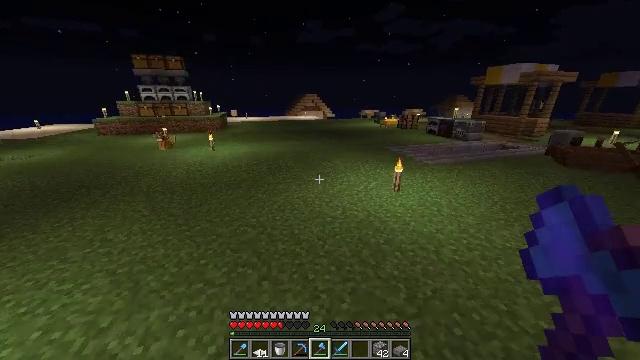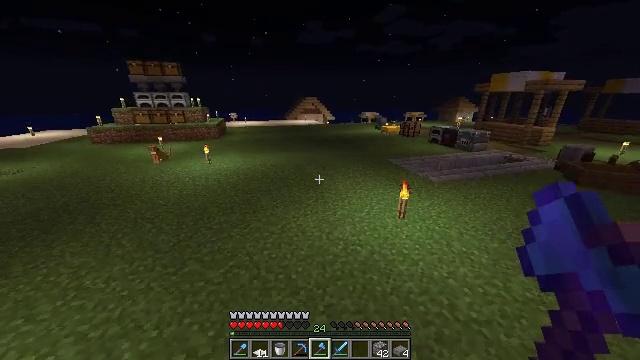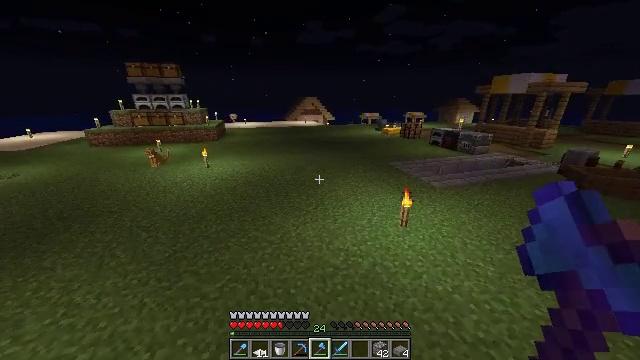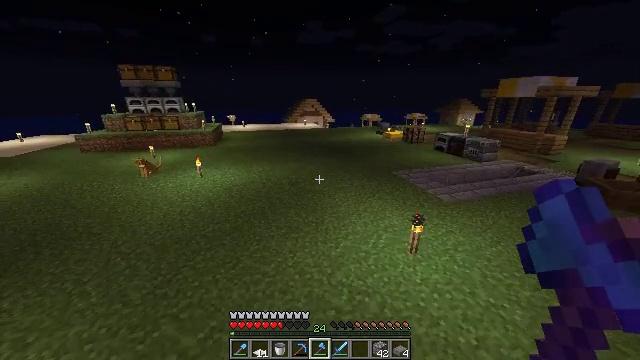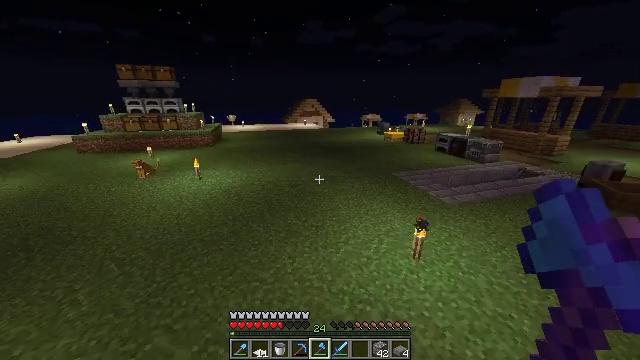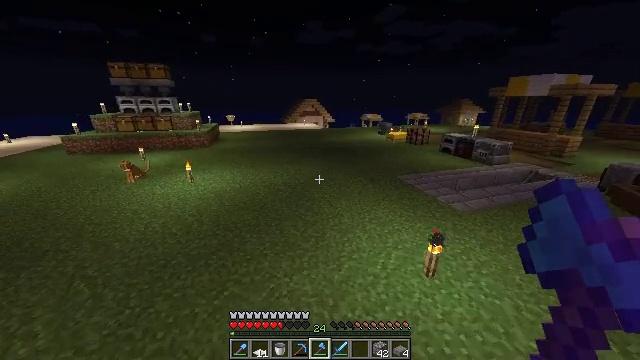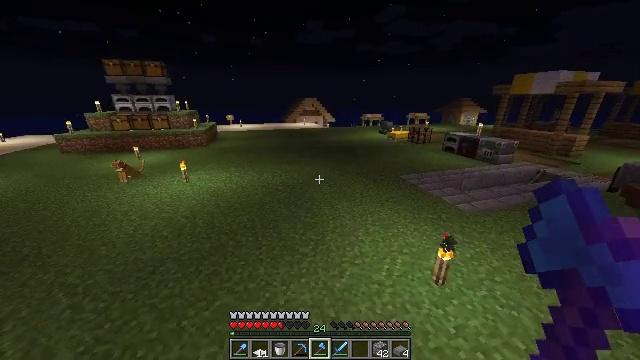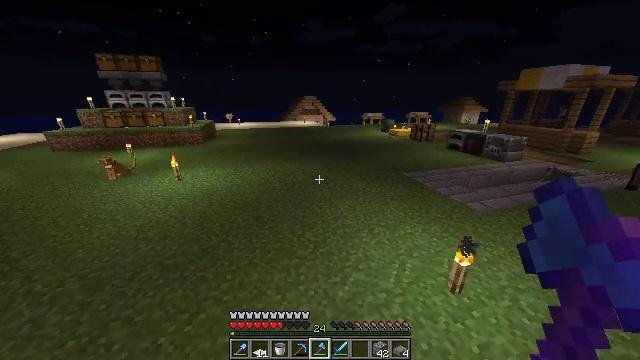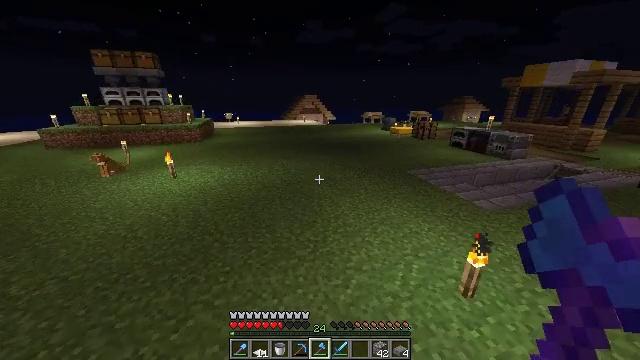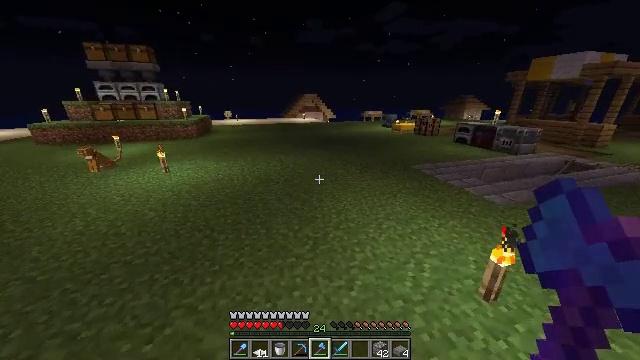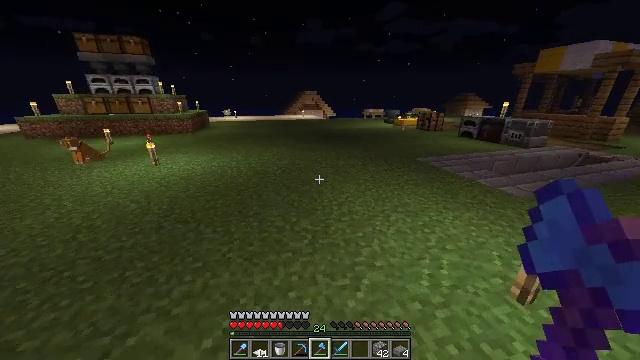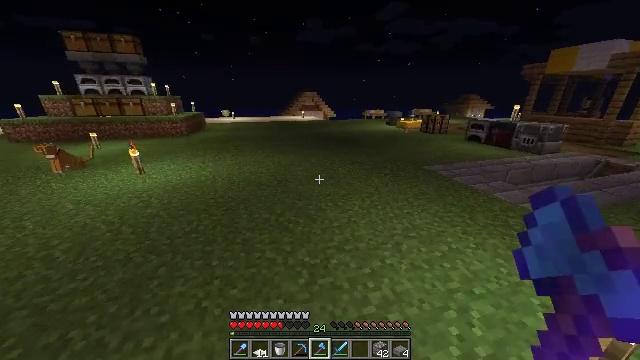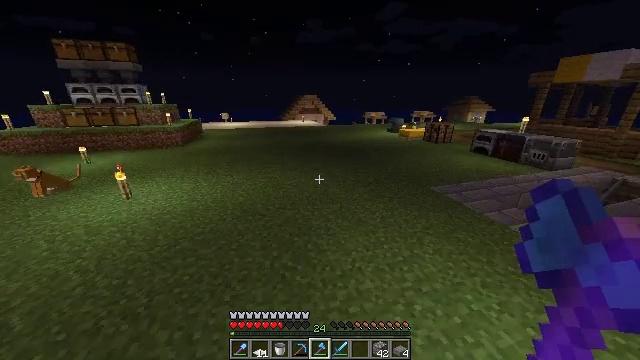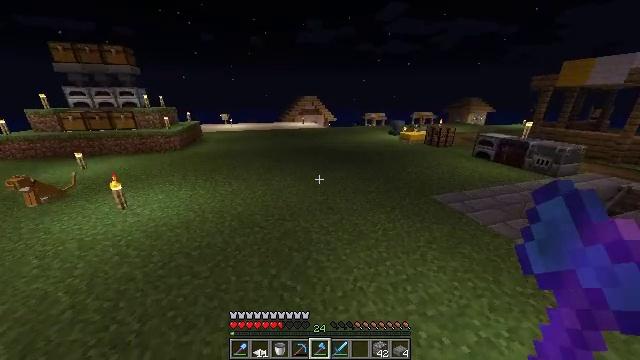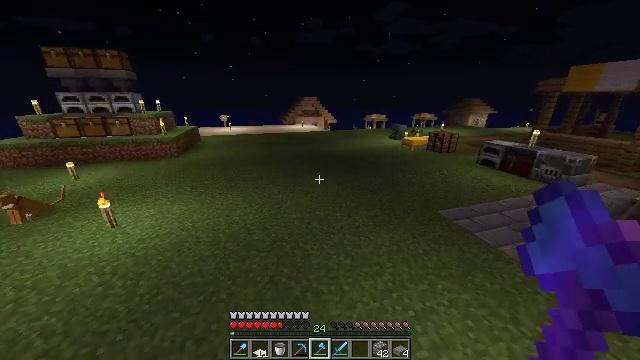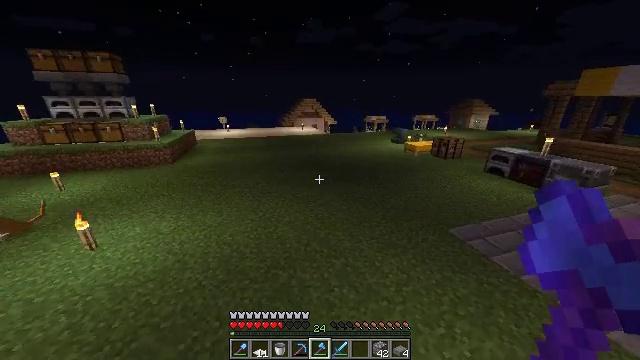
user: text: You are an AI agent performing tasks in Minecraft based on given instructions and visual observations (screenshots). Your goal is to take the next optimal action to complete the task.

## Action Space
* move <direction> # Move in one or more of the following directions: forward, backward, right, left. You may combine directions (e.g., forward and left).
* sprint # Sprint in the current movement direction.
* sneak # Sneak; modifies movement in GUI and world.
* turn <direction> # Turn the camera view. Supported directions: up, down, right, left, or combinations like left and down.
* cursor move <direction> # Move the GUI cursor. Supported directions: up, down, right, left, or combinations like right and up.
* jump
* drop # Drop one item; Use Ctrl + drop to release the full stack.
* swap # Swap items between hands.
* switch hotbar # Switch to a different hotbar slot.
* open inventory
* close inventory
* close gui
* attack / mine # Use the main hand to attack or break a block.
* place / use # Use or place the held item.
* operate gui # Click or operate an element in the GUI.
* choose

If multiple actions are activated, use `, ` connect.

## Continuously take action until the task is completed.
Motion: motion action
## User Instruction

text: Interact with a crafting table to craft an iron trapdoor.
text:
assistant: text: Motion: move forward, sprint, jump
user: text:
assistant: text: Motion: move forward, sprint, jump
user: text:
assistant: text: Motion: move forward, jump
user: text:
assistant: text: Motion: move forward, jump
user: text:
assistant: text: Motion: move forward, jump
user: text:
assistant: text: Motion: move forward, jump
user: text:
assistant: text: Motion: move forward, jump
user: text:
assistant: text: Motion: move forward, jump
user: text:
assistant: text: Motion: move forward, jump
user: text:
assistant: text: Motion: move forward, jump
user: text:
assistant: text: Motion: move forward, sprint, jump
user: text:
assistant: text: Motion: move forward, sprint, jump
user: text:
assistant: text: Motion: move forward, sprint, jump
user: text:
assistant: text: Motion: move forward, sprint, jump
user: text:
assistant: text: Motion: move forward, sprint, jump
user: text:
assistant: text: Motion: move forward, turn right, jump
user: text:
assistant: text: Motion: move forward, turn right, jump
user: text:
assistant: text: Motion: move forward, turn right, jump
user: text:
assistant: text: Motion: move forward, turn right, jump
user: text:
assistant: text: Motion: move forward, turn right, jump
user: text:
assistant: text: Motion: move forward, turn right, jump
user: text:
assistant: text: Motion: move forward, sprint, jump
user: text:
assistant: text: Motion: move forward, sprint, jump
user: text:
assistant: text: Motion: move forward, sprint, jump
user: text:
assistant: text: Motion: move forward, sprint, jump
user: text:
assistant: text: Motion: move forward, sprint, jump
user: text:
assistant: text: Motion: move forward, turn right, jump
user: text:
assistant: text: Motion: move forward, jump
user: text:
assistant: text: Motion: move forward, jump
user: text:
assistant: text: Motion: move forward, turn right, jump